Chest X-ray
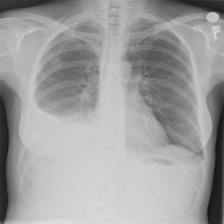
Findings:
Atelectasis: negative
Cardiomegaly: negative
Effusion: positive
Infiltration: negative
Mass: negative
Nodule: negative
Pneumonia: negative
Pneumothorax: negative
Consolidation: negative
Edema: negative
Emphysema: negative
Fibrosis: negative
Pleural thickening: negative
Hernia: negative